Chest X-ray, PA view. Patient: 53 years old, sex F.
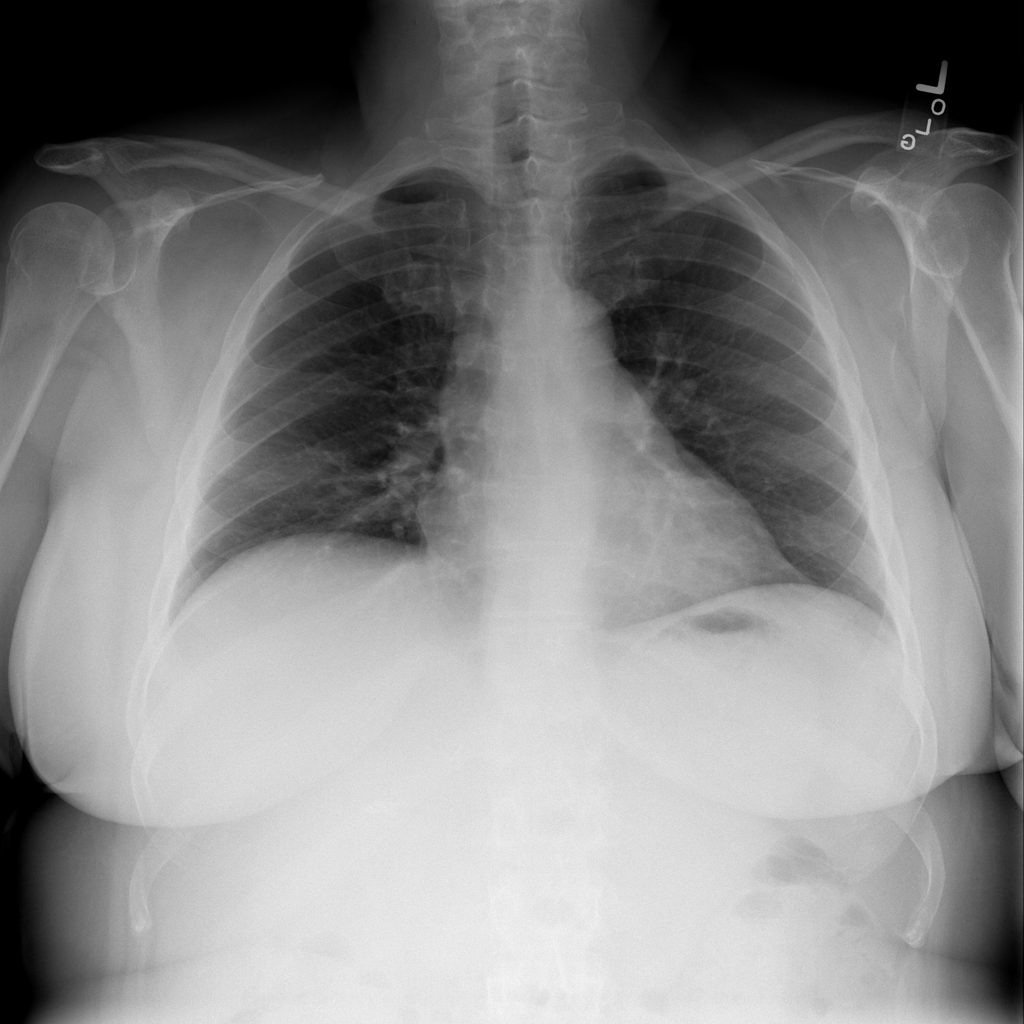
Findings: No Finding